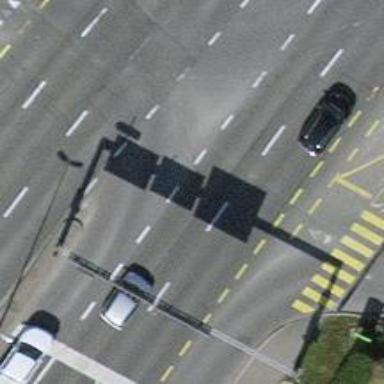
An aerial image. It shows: Road with traffic signals controlling the flow of traffic.